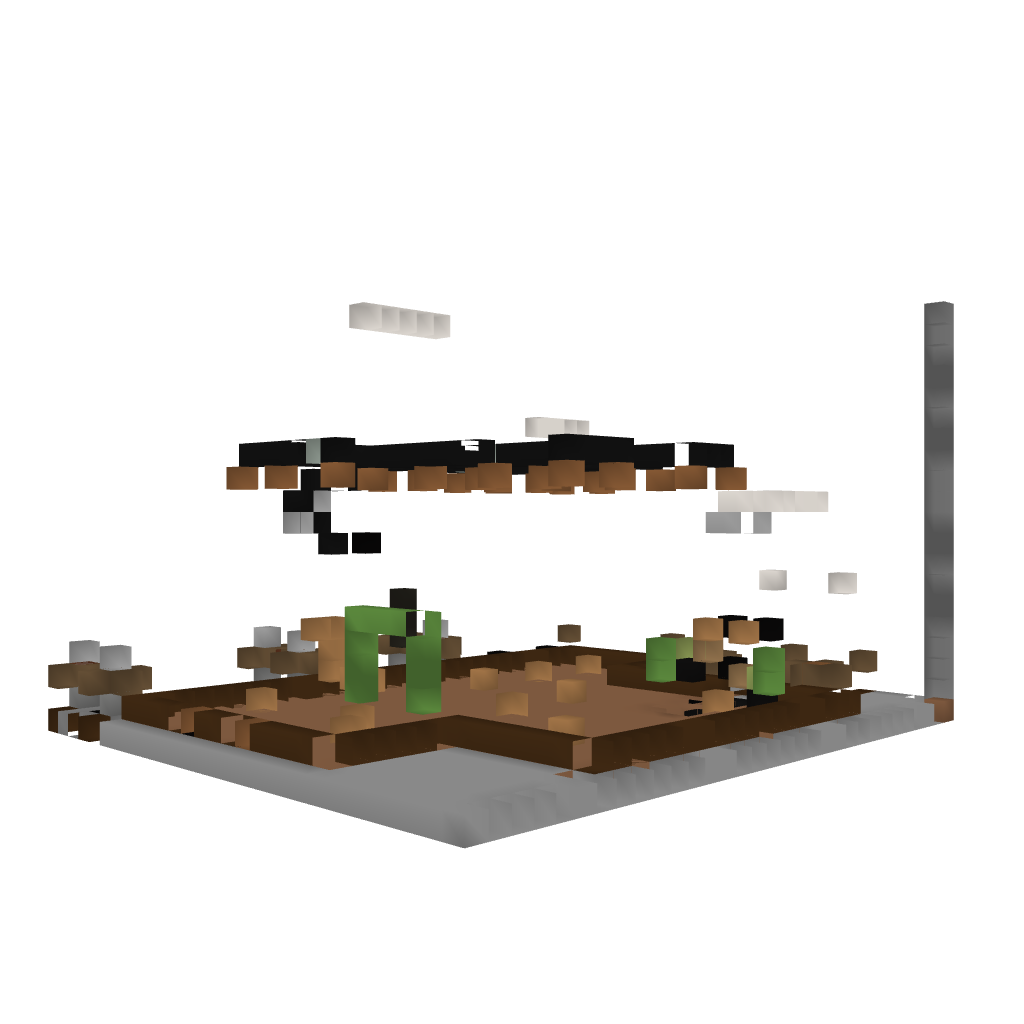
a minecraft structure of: electric_ice's quartz hoiuse